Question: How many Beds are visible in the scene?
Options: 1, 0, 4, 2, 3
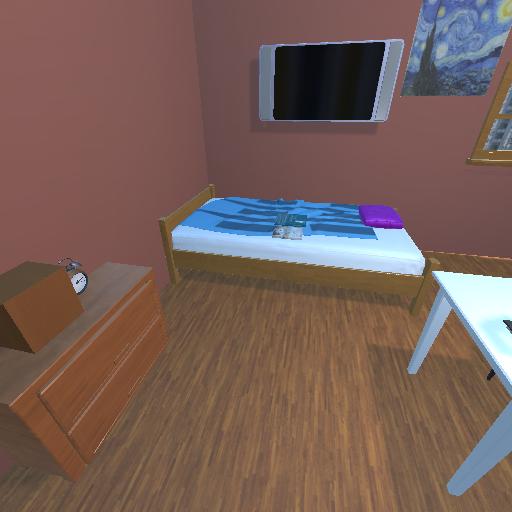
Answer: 1